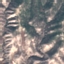
Land use / land cover class: HerbaceousVegetation